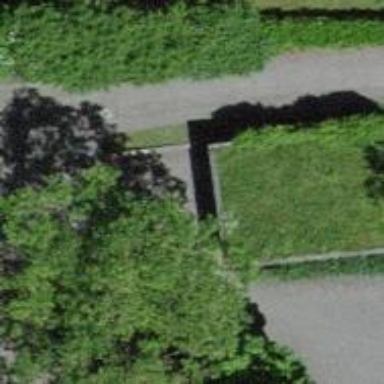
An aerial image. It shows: Paved parking entrance.